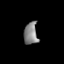
Tissue: skin
Cell type: Epithelial cells
Senescence score: 0.9624
Nuclear area (px): 302
Mean DAPI intensity: 131.642